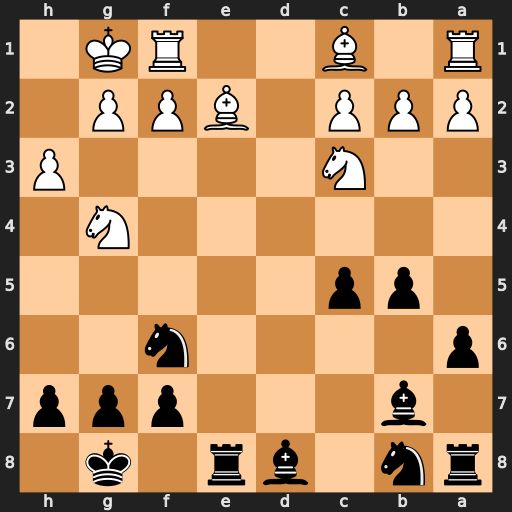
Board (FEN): rn1br1k1/1b3ppp/p4n2/1pp5/6N1/2N4P/PPP1BPP1/R1B2RK1
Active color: b
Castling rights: -
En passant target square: -
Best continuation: b4 Na4 Rxe2